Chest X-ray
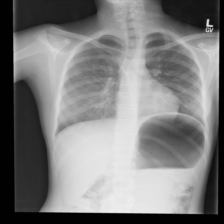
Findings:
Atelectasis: negative
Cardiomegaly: negative
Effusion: negative
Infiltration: negative
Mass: negative
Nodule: negative
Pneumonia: negative
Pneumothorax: negative
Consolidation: negative
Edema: negative
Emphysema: negative
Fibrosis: negative
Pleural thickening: negative
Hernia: negative